Question: Hi I have this form for registration and for some reason when I put in an email that finishes with .com the value is not passed to the scope variable.
THe validation was taken from other sources just adjusted to my needs.
register.html
'''
<a class="navbar" href="#/welcome" style="color: #000000;"> <<< Home</a>
<div class="intro-header fadein">
<div class="container">
<div class="row">
<div class="col-lg-4">
<div class="page-header" >
<h1 style="color: black; text-align: left">Register</h1>
</div>
<form name="register_form" novalidate ng-submit="register()">
<div class="input-group">
<input type="email"
name="email"
class="form-control"
placeholder="Email"
ng-model="user.email"
ng-maxlength=20
required/>
<div class="error fadein"
ng-show="register_form.email.$dirty && register_form.email.$invalid">
<small class="error fadein"
ng-show="register_form.email.$error.required" style="color: black">
Your email is required.
</small>
<small class="error fadein"
ng-show="register_form.email.$error.email" style="color: black">
Please input a valid email.
</small>
</div>
</div>
<div class="input-group">
<input type="text"
name="username"
class="form-control"
placeholder="Username"
ng-model="user.username"
ng-minlength=3
ng-maxlength=20
ensure-unique="username"
required
/>
<div class="error fadein"
ng-show="register_form.username.$dirty && register_form.username.$invalid">
<small class="error fadein"
ng-show="register_form.username.$error.required" style="color: black">
Your username is required.
</small>
<small class="error fadein"
ng-show="register_form.username.$error.minlength" style="color: black">
Must be at least 3 characters
</small>
<small class="error"
ng-show="register_form.username.$error.maxlength" style="color: black">
Maximum 20 characters
</small>
<small class="error fadein"
ng-show="register_form.username.$error.unique" style="color: black">
This username is taken.</br>
Please choose another one.
</small>
</div>
</div>
<div class="input-group">
<input type="password"
name="password"
class="form-control"
placeholder="Password"
ng-model="user.password"
ng-minlength="8"
ng-maxlength="20"
required>
<div class="error fadein"
ng-show="register_form.password.$dirty && register_form.password.$invalid">
<small class="error fadein"
ng-show="register_form.password.$error.required" style="color: black">
Your password is required.
</small>
<small class="error fadein"
ng-show="register_form.password.$error.minlength" style="color: black">
Must be at least 8 characters
</small>
<small class="error fadein"
ng-show="register_form.password.$error.maxlength" style="color: black;">
Maximum 20 characters
</small>
</div>
</div>
<input type="submit" class="btn btn-default" id="register_button" value="Register">
</form>
</div>
</div>
</div>
<!-- /.container -->
</div>
'''
authCtrl.js
'''
angular.module('theNotesApp')
.controller('authCtrl',['$scope', '$state', 'Auth', function($scope, $state, Auth) {
$scope.login = function() {
Auth.login($scope.user).then(function () {
$state.go('home');
});
};
$scope.register = function() {
console.log($scope.user);
Auth.register($scope.user).then(function () {
$state.go('home');
});
};
}])
'''

I am new to Web Development. Improvement suggestions for the code are welcome.
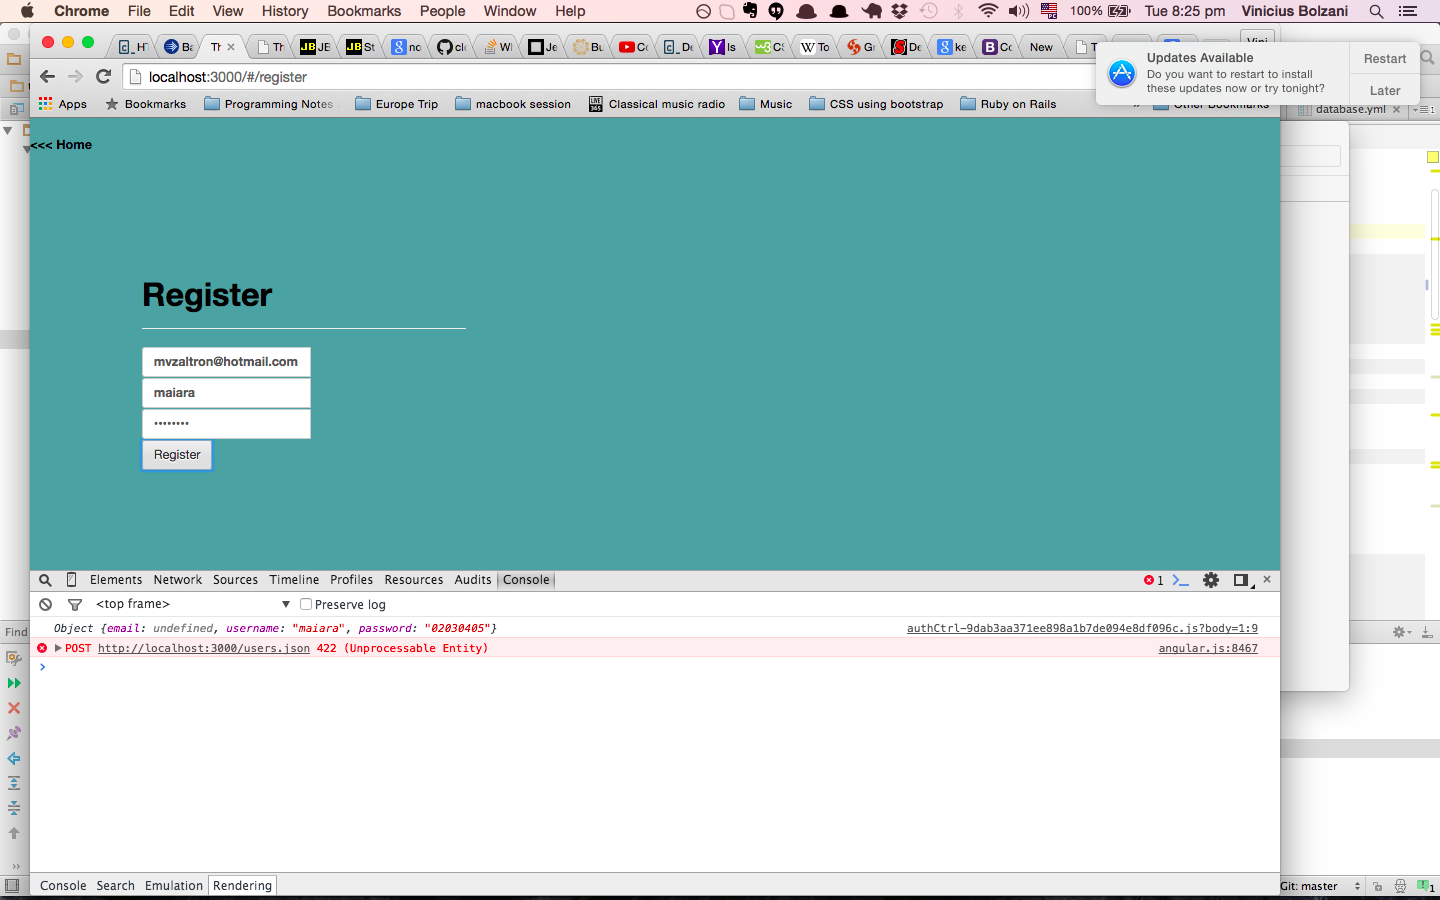
Answer: You have put a 'ng-maxlength' of 20 on your input field with type ''. The email address you have used in the example you provided is 21 characters long, therefore it is invalid and Angular doesn't assign it to the 'user.email'.
Either increase the 'ng-maxlength' or the better option would be to get rid of it completely.